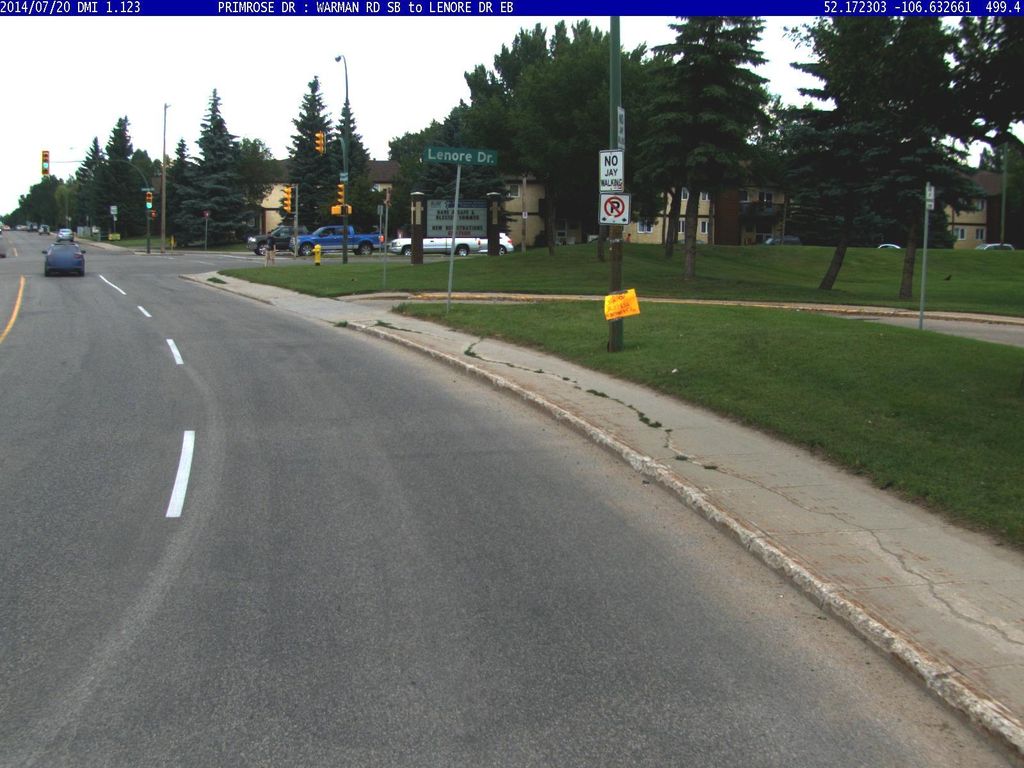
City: saskatoon